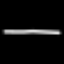
Label: line